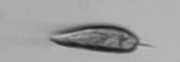
Label: Prorocentrum_triestinum